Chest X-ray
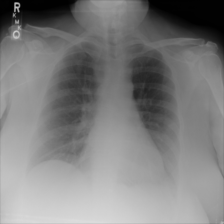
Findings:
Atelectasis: negative
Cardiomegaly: negative
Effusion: negative
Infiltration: negative
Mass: negative
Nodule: negative
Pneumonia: negative
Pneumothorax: negative
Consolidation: negative
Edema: negative
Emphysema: negative
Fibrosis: negative
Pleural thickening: negative
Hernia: negative